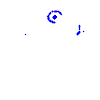
Particle: pion